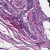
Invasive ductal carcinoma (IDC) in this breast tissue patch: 1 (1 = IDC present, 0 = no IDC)